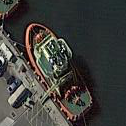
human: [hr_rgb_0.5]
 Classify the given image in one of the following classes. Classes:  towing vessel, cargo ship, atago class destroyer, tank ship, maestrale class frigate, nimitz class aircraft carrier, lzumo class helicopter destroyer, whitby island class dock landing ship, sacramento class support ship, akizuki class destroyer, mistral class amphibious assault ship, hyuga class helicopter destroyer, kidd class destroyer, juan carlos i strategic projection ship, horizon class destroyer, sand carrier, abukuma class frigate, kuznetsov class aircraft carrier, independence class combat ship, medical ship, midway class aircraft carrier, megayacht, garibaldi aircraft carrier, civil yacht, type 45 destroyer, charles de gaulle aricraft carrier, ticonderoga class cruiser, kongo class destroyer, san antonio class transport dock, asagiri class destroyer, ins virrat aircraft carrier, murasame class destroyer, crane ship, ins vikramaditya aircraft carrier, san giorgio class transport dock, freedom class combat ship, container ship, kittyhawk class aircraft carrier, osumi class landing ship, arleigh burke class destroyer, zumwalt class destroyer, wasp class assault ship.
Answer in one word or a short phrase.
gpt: Towing vessel